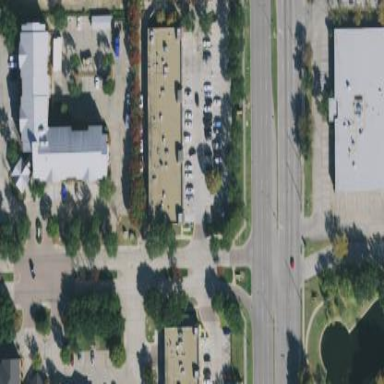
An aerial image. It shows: Retail area.